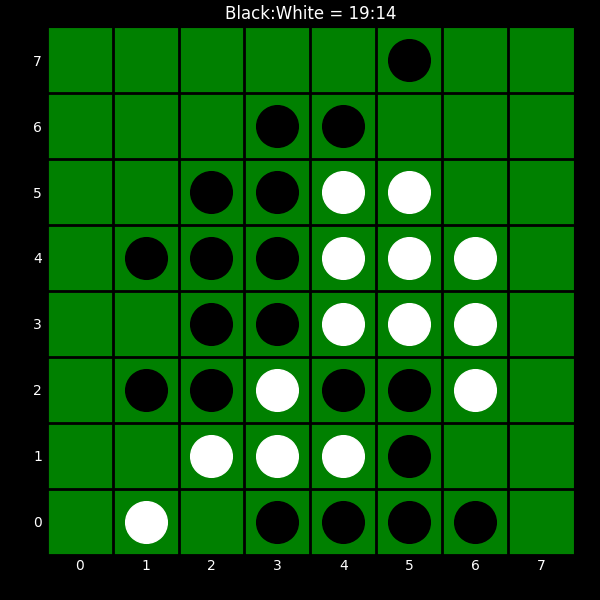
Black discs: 19
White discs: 14